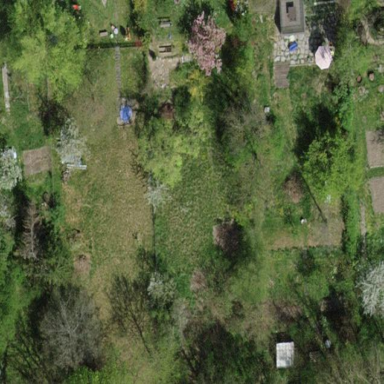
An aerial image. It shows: Garden surrounded by fence.